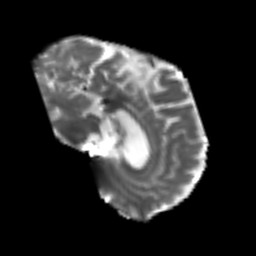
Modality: T2w
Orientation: sagittal
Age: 52
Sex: male
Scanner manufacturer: siemens
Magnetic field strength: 3 T
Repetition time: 4.987 s
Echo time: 0.0792 s